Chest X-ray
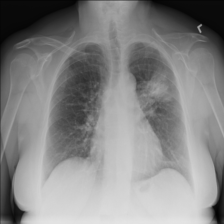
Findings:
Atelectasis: negative
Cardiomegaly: negative
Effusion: negative
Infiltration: negative
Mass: negative
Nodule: negative
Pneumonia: negative
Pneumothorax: negative
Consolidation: positive
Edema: negative
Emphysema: negative
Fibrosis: negative
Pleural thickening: negative
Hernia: negative